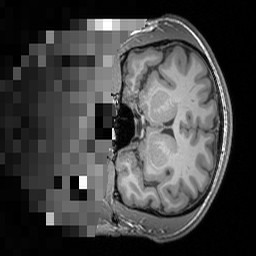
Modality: T1w
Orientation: coronal
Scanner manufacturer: siemens
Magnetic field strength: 3 T
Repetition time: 1.5 s
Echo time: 0.00291 s